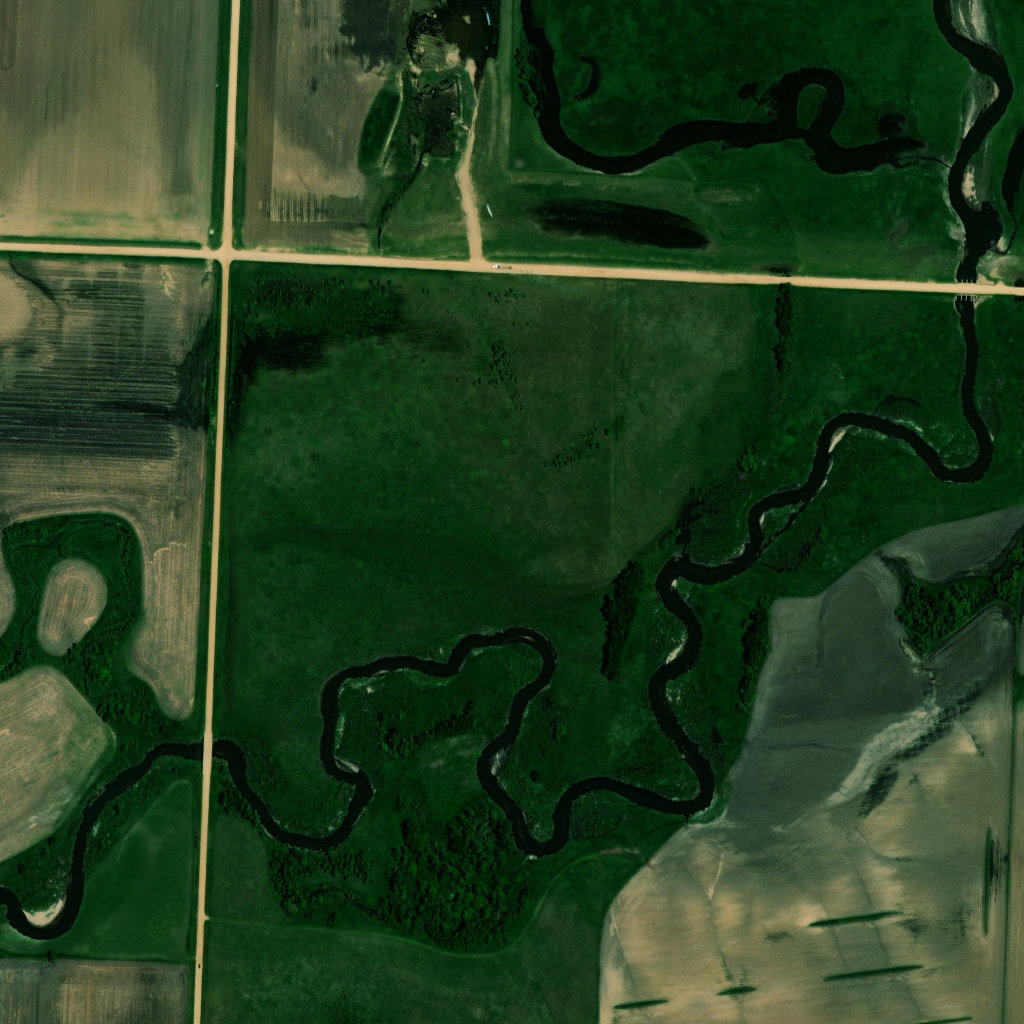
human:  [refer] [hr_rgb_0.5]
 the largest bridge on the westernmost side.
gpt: <box>[[19, 71, 20, 75, 0]]</box>